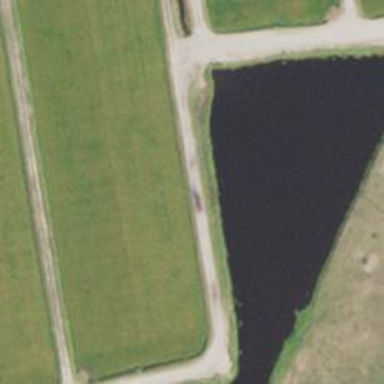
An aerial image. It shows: Canal.